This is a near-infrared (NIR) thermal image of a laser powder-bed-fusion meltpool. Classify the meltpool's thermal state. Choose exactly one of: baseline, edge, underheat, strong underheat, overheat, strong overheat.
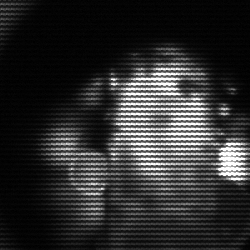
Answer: strong underheat